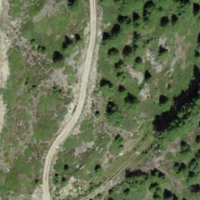
EUNIS habitat code: 31
Species observed at this site:
Podisma pedestris